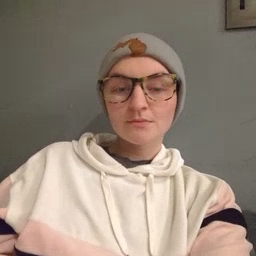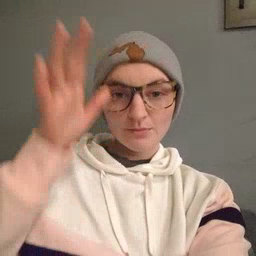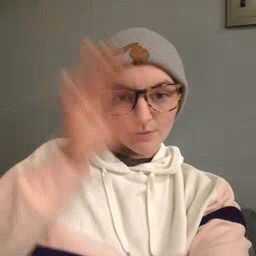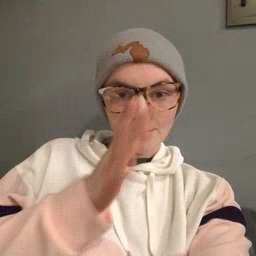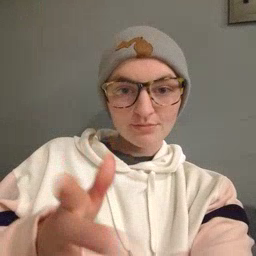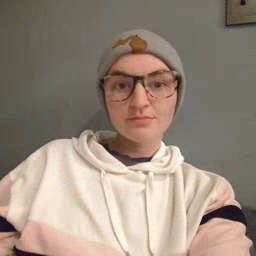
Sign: grandma